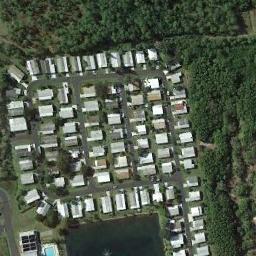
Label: mobile_home_park